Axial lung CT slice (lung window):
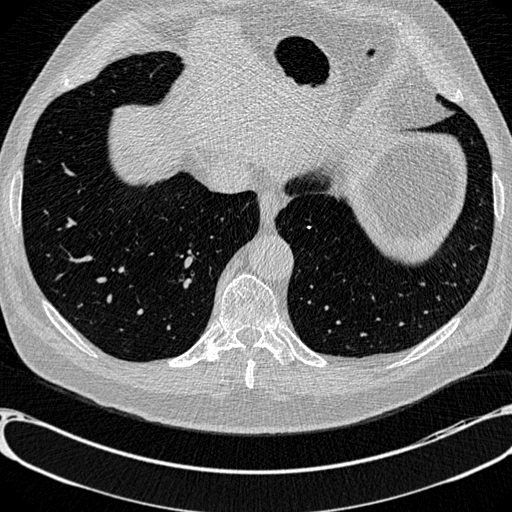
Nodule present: no